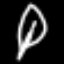
Label: leaf